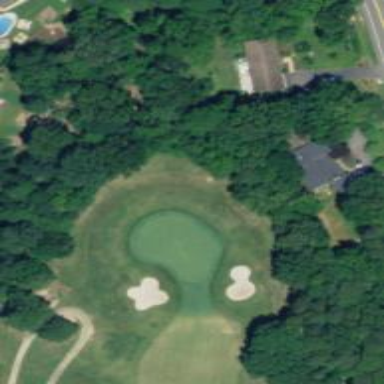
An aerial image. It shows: Golf hole.